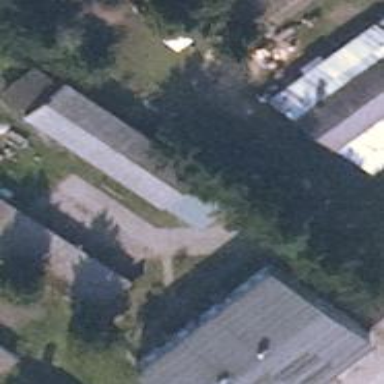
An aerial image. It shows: Group of garages.